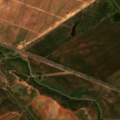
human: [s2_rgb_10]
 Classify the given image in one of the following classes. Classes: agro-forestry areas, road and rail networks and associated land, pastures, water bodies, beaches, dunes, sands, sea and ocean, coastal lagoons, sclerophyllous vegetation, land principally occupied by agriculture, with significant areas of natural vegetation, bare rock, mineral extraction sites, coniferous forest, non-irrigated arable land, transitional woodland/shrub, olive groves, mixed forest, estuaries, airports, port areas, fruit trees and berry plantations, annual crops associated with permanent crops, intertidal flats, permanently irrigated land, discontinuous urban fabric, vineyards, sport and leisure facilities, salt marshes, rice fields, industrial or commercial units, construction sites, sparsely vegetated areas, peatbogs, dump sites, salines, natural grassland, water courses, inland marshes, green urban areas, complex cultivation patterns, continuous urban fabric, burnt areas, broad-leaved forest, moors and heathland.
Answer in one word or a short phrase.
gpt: continuous urban fabric